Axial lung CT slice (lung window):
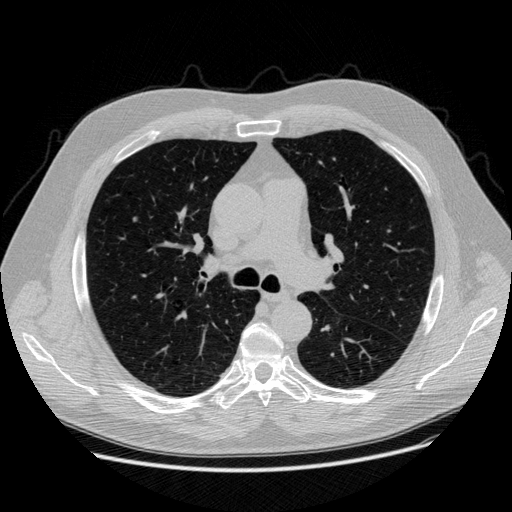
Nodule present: no